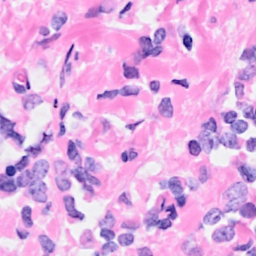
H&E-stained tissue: Breast